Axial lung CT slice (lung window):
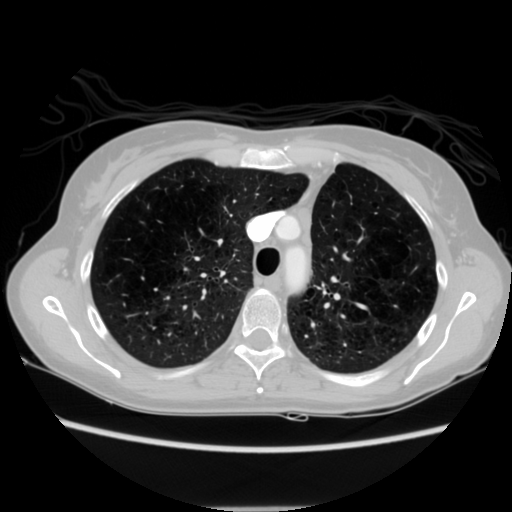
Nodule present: no